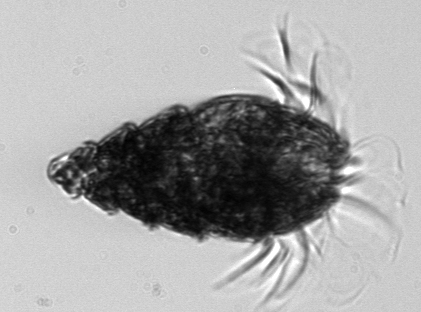
Label: Laboea_strobila